Interaction volume radius: 10 \u00c5
Interaction volume height: 10 \u00c5
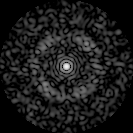
Disorder parameter: 0.8056